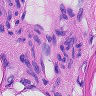
Metastatic tissue present: yes